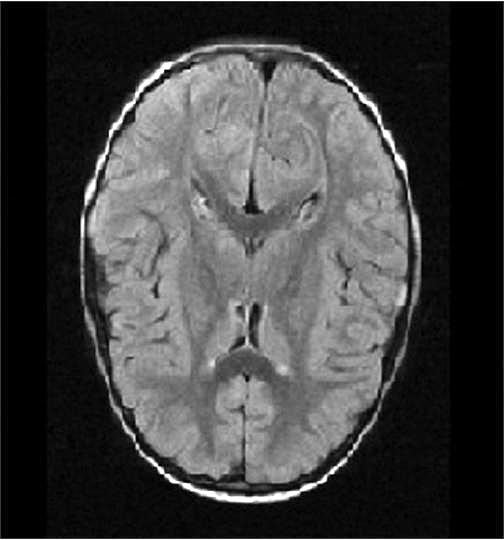
Label: notumor